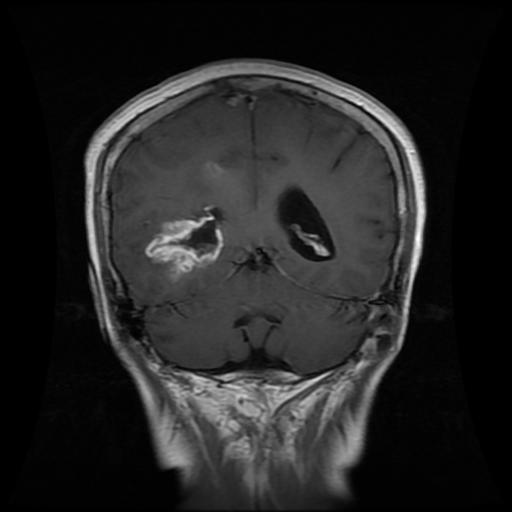
Label: glioma